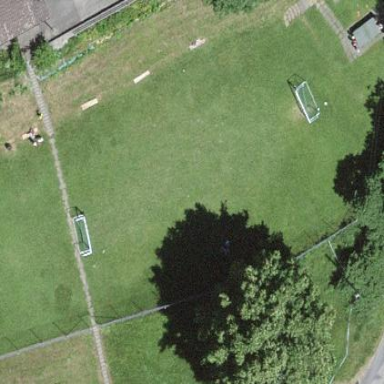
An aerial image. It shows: Soccer pitch for leisureland activities.